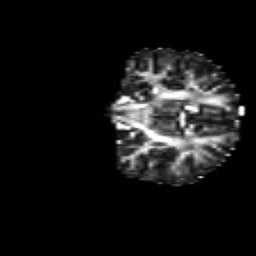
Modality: FA
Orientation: coronal
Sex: male
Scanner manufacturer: siemens
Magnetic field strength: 3 T
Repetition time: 5 s
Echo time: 0.071 s